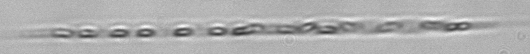
Label: Rhizosolenia